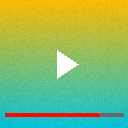
Screen state: on